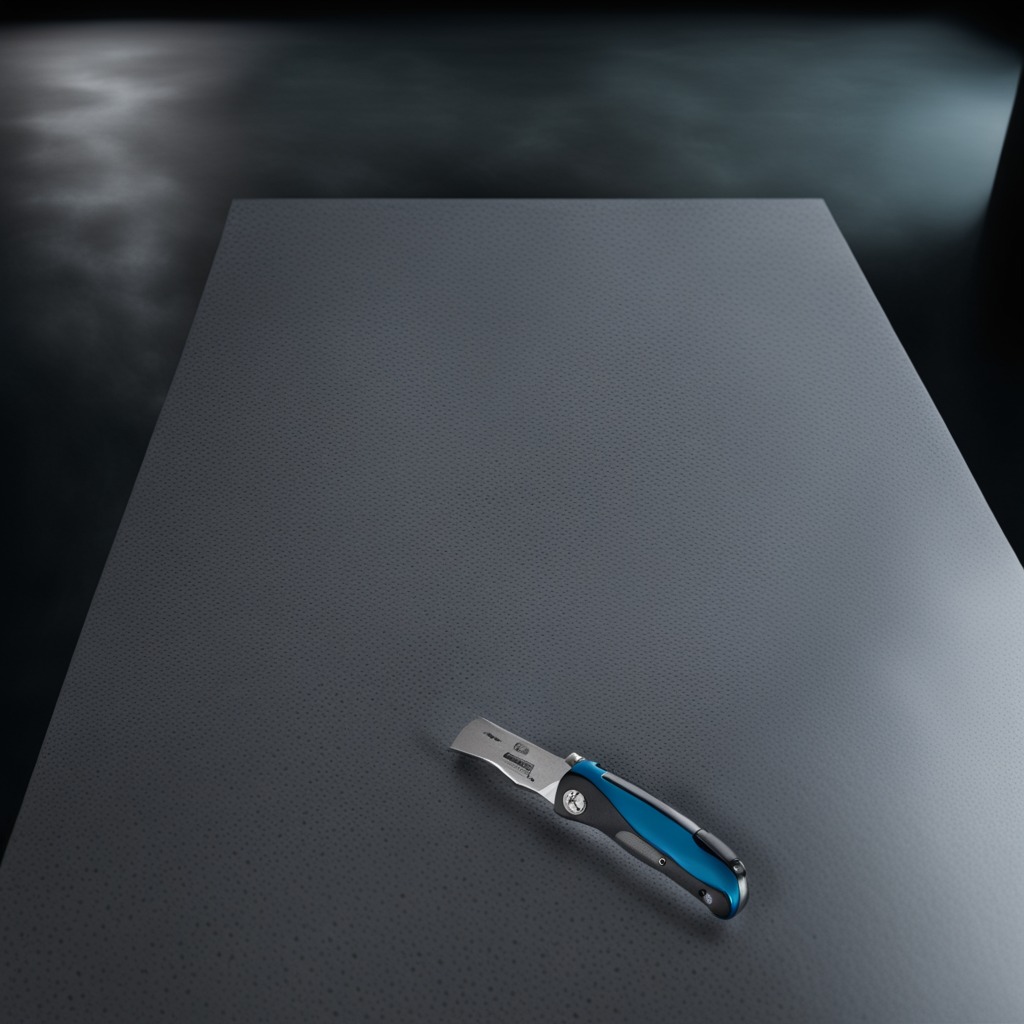
A utility knife is lying on a clean granite table inside a workshop at night dim ambient light soft shadows worn but